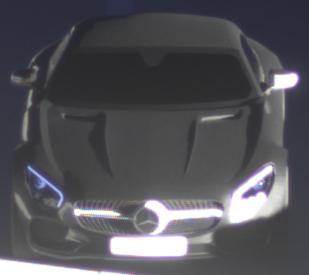
Make: Mercedes-Benz
Model: AMG GT Coupé
Detailed model: AMG GT (190) Coupé
Model produced from: 2014/10
Model produced until: 2017/01
Doors: 2
Color: black
Road condition: dry road
Daytime: sunrise or sunset
Contrast: low contrast